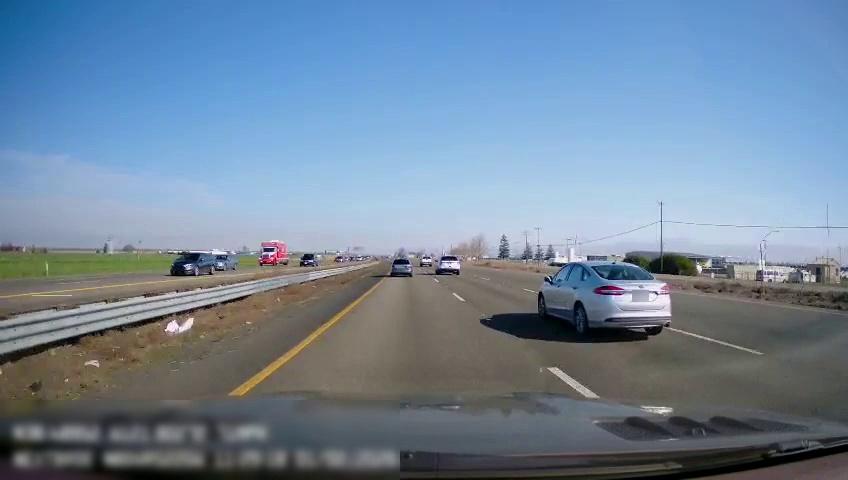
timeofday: Day
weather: Sunny
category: Drivable Space
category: Drivable Space
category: Vehicles | Truck
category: Vehicles | Car
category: Vehicles | SUV
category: Vehicles | Car
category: Vehicles | Car
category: Vehicles | SUV
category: Vehicles | SUV
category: Vehicles | SUV
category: Vehicles | Truck
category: Lanes | Current Lane
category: Lanes | Current Lane
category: Lanes | Alternate Lane
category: Lanes | Alternate Lane
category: Lanes | Opposite Lane